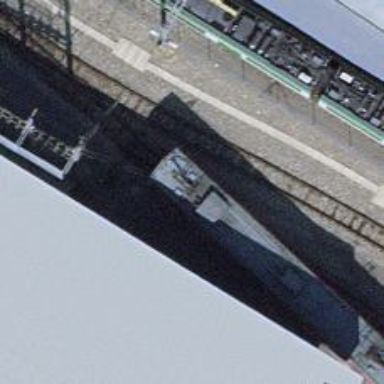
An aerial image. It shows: Narrow-gauge railway service yard with 1 track. The railway is electrified with contact line.